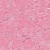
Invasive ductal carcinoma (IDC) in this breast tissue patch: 0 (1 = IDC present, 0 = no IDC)